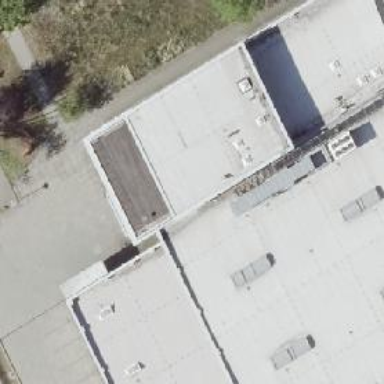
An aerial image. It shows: Building with white roof and green exterior.